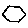
Label: hexagon